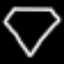
Label: diamond